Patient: sex F, age 69
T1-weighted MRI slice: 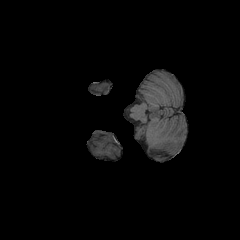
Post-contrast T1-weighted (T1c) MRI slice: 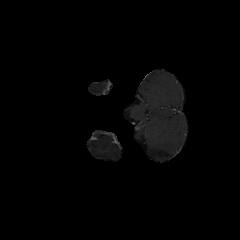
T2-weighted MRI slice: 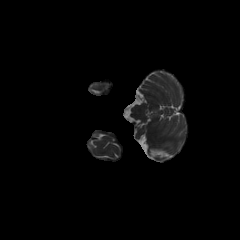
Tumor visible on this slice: no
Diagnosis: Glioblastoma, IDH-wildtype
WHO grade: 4